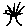
Label: tree